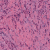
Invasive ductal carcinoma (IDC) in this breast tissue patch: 1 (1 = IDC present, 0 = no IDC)